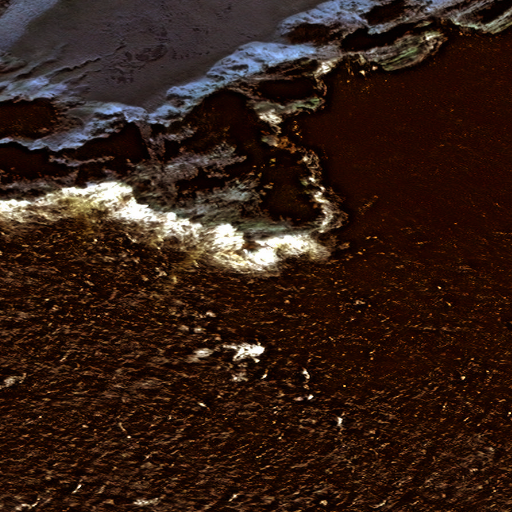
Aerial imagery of cape in Alaska named Concord Point containing only unknown